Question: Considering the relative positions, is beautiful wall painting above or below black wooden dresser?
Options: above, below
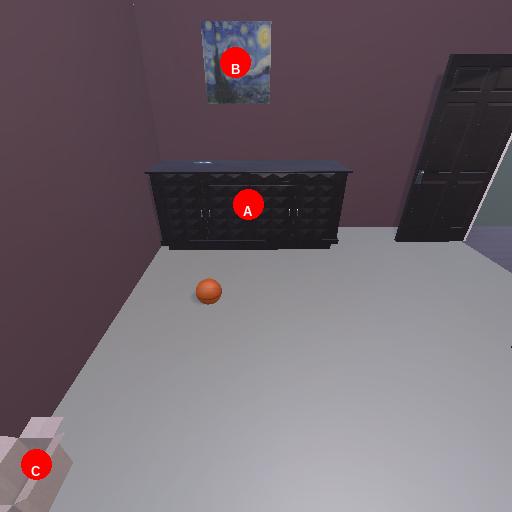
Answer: above